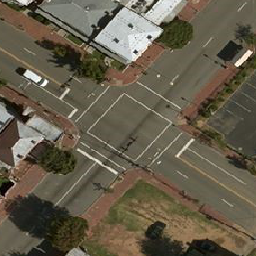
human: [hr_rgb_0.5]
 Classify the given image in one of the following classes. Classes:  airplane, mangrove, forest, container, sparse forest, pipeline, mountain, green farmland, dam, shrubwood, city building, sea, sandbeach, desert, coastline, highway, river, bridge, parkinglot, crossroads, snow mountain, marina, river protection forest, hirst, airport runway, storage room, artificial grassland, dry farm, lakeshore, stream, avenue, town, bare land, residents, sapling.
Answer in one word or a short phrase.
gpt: crossroads